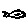
Label: fish